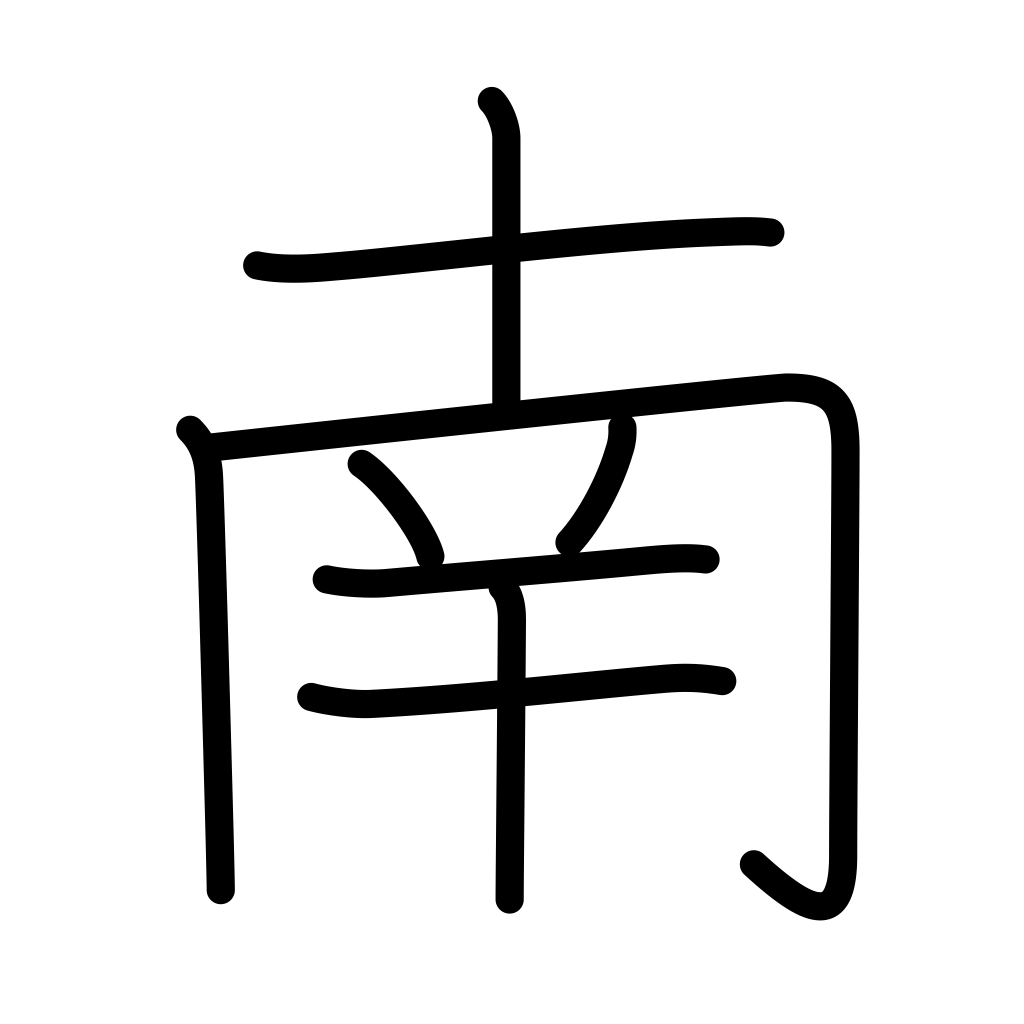
Meaning: south